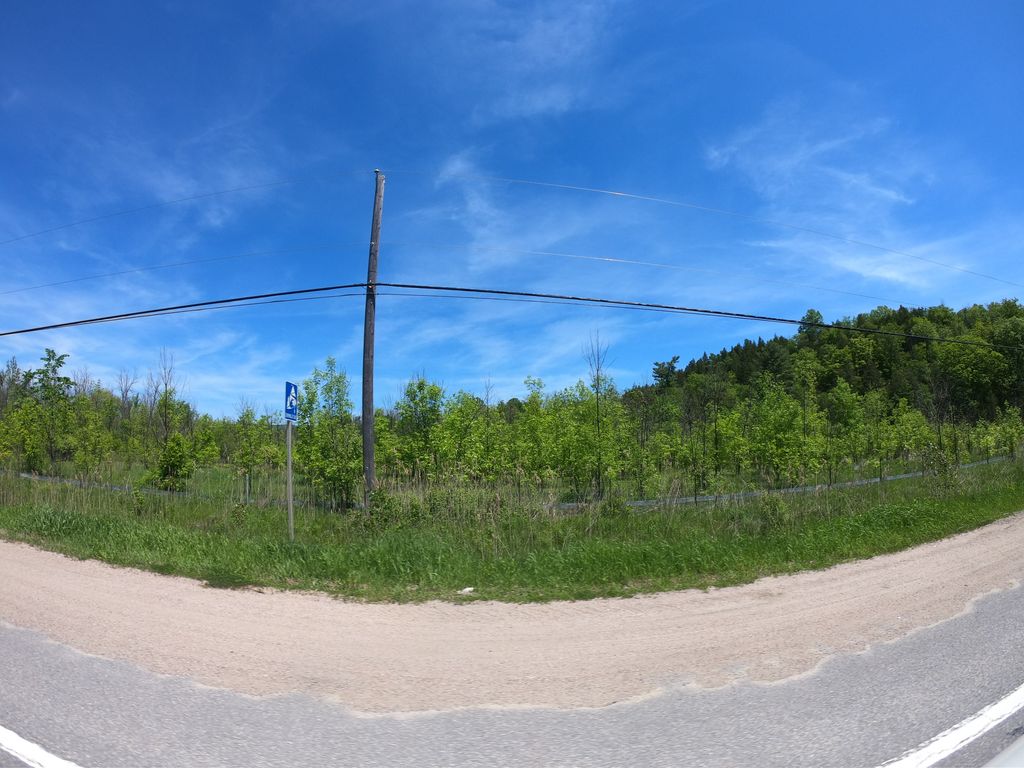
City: ottawa-gatineau